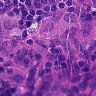
Metastatic tissue present: yes